Field crop: maize
Growth stage: 1
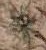
Species: salsola